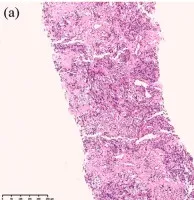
Morphologic and IHC features. Pathological examination of puncture biopsy of the left lung by hematoxylin, and ,eosin (H&E) (100x magnification), scale bar 250 mum.
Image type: pathology (h&e)